Question: I'm trying to configure Git to use Plink. It worked for me many times before. Now, for some reason, this option isn't available to me (it is disabled):

I tried uninstalling and reinstalling Git a hundred times. Nothing. I can't get to this option enabled.
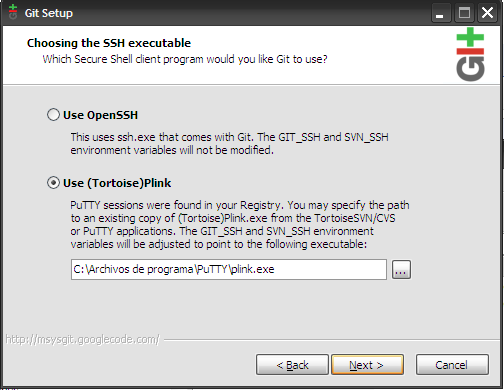
Answer: This is an old question, and I just have the same problem, just to be sure I will write down the solution that worked for me.
- The msysgit installer didn't show the screen that allows to select between the openssh client and the Tortoise (plink)- The solution is to install Putty (or Tortoise Plink I guess), create and save at least one session, just installing Putty didn't work, the session must be created, the installer does some weird check about that.- When you run the Git installer again, the screen should appear.